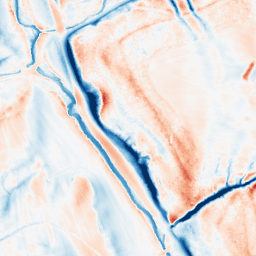
Category: classical
Decomposition family: gaussian_anisotropic
Decomposition parameters: sigma_x: 10
sigma_y: 2
Upsampling method: sinc_hamming
Upsampling parameters: scale: 4
kernel_size: 16
Upsampling scale: 4